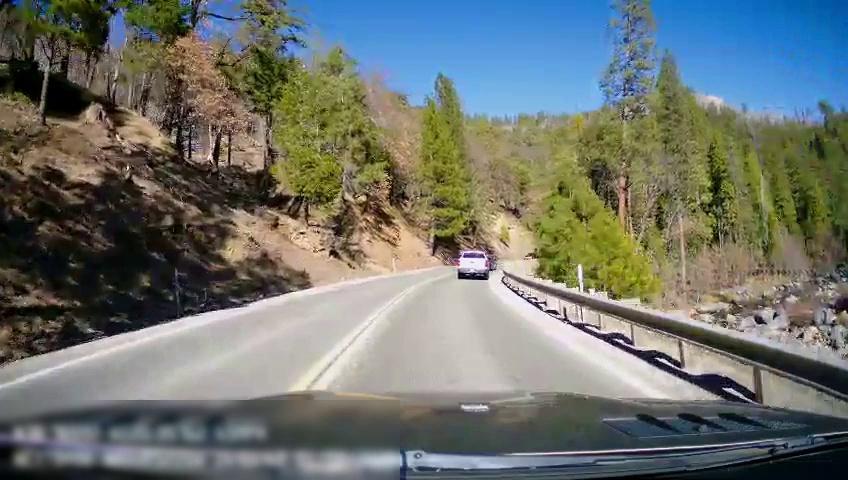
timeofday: Day
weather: Sunny
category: Drivable Space
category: Drivable Space
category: Vehicles | Truck
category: Vehicles | Car
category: Lanes | Opposite Lane
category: Lanes | Current Lane
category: Lanes | Opposite Lane
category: Lanes | Current Lane